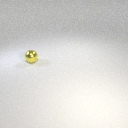
small yellow metal sphere